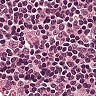
Metastatic tissue present: no